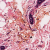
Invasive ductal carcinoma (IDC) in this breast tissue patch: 0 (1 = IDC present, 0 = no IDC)